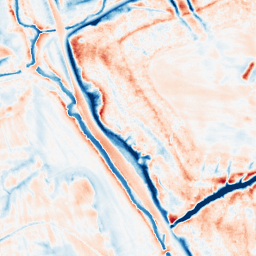
Category: trend_removal
Decomposition family: local_polynomial
Decomposition parameters: window_size: 21
degree: 3
Upsampling method: cubic_mitchell
Upsampling parameters: scale: 8
Upsampling scale: 8